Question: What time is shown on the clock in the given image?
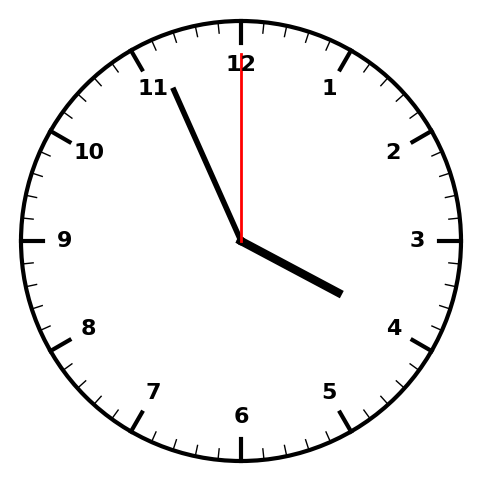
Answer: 03:56:00